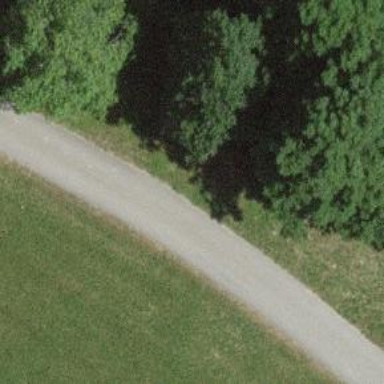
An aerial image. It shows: Well-maintained track road of grade 1.